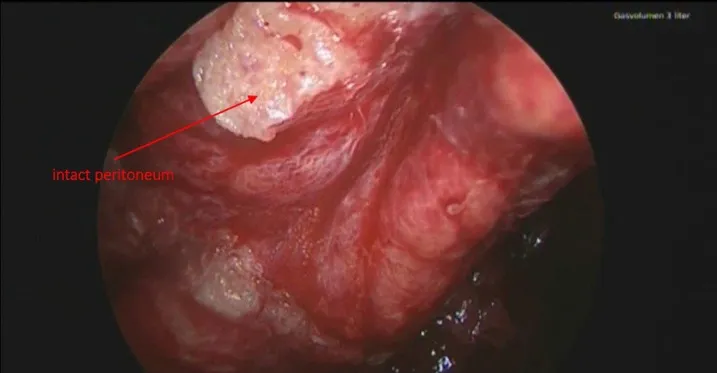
Peritoneum at laparoscopic revision with sufficient glue sealant above retroperitoneal hematoma.
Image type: medical_photograph (other_medical_photograph)